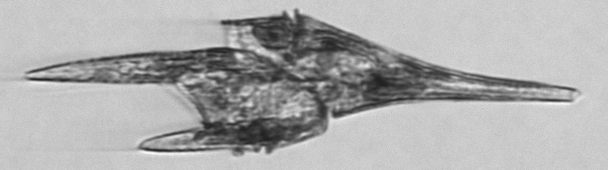
Label: Tripos_furca